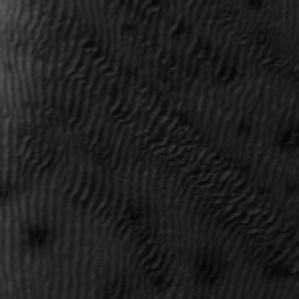
Label: frost